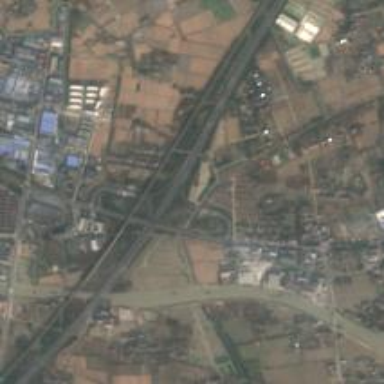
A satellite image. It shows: Motorway junction.